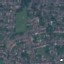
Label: Residential